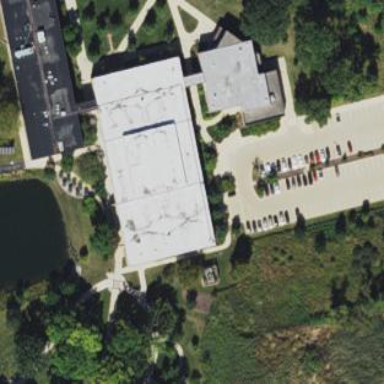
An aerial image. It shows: College building.